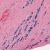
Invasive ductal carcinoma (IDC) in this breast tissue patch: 1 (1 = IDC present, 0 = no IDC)